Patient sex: M
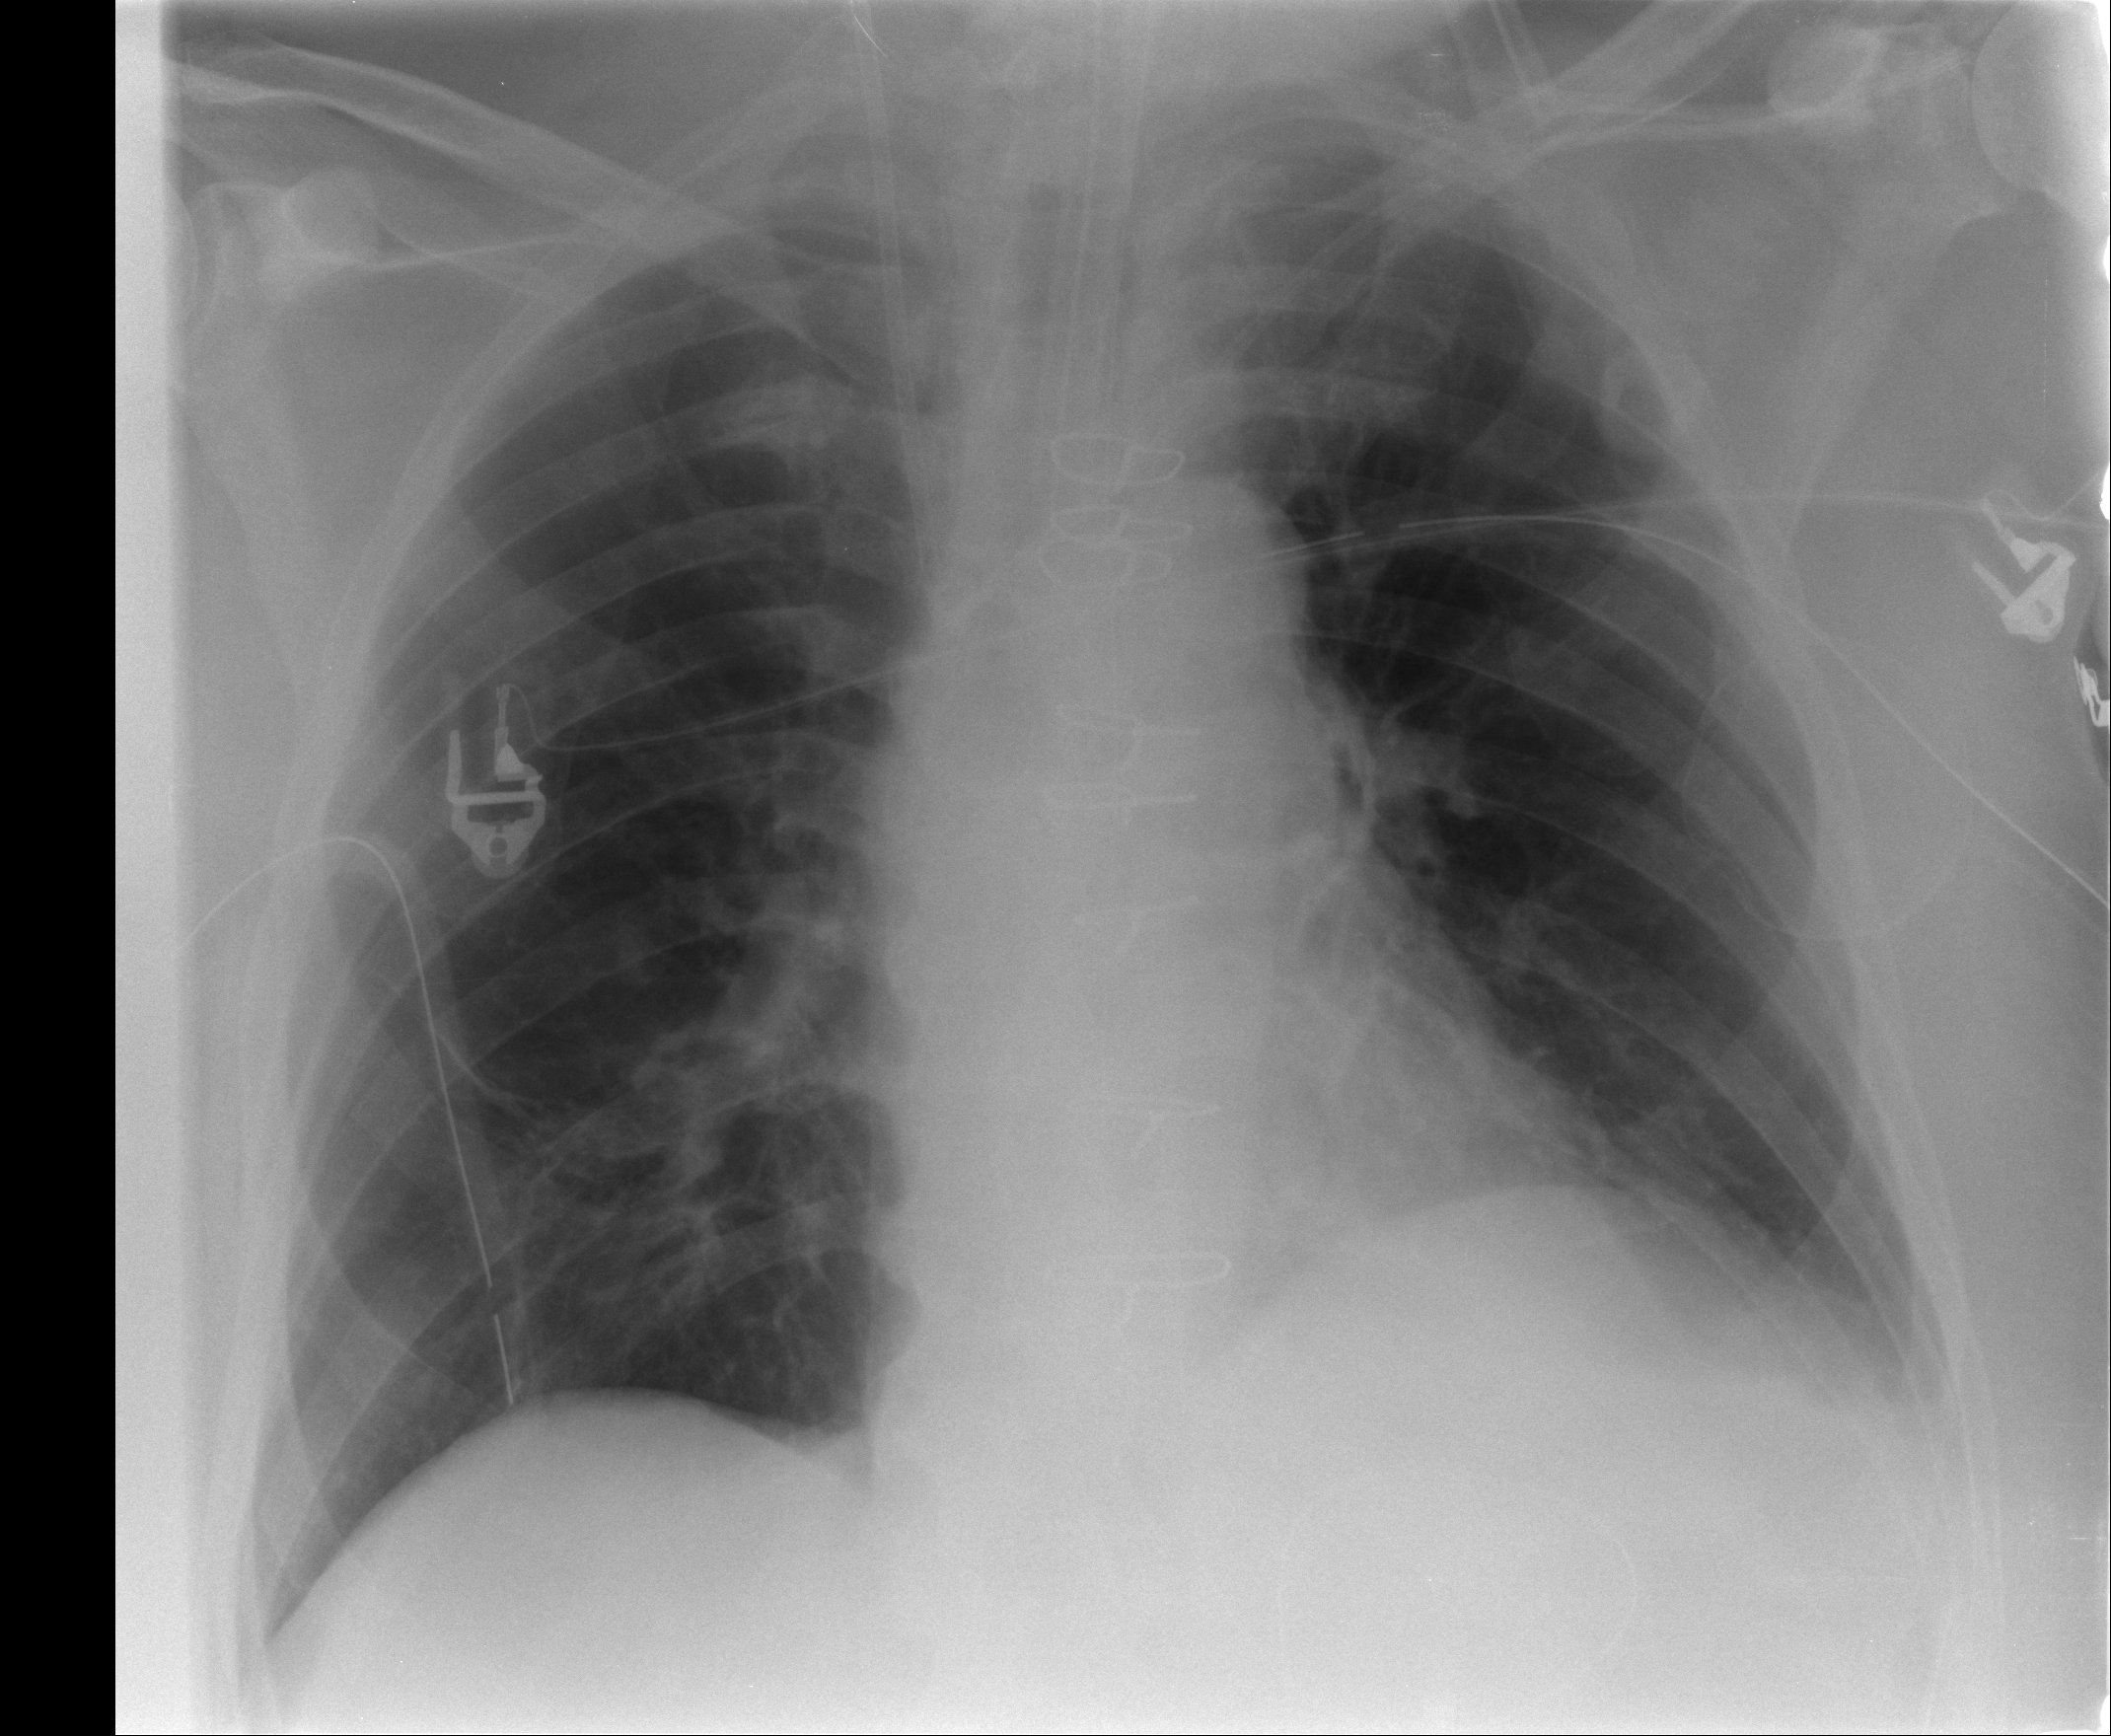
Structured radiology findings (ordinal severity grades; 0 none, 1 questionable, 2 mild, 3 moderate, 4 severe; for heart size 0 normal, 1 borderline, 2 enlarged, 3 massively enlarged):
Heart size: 2
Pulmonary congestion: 0
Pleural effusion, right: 0
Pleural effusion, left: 2
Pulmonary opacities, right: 1
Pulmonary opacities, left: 0
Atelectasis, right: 2
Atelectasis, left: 2